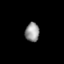
Tissue: prostate
Cell type: T cells
Senescence score: 0.7155
Nuclear area (px): 261
Mean DAPI intensity: 150.962